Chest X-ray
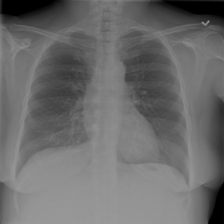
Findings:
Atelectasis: negative
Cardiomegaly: negative
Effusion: negative
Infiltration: negative
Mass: negative
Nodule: negative
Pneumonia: negative
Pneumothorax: negative
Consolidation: negative
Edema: negative
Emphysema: negative
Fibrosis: negative
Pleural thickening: negative
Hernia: negative